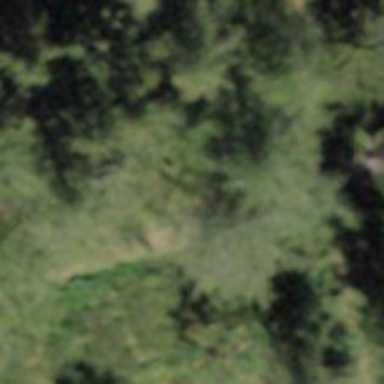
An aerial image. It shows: Bench.